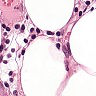
Metastatic tissue present: yes